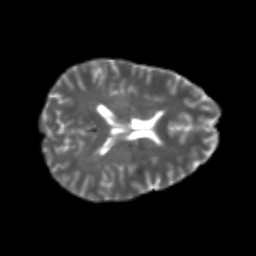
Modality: T2w
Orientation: axial
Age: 25
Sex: female
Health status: healthy
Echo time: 0.074 s